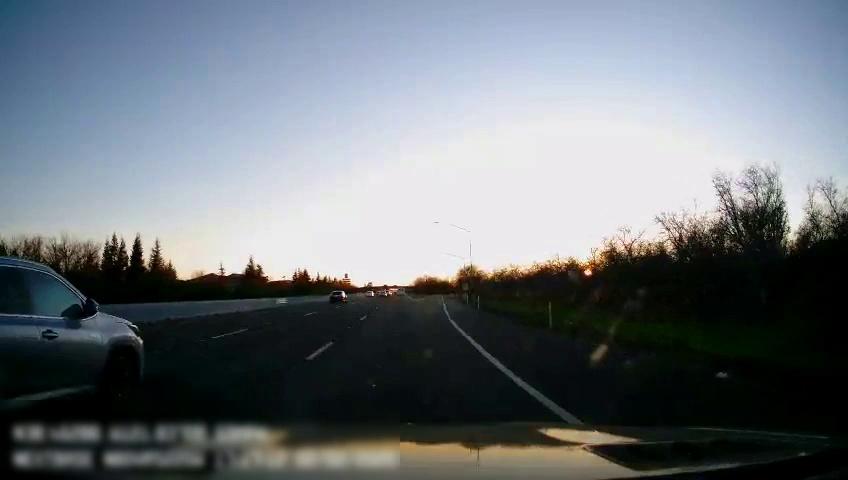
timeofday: Dusk/Dawn/Twilight
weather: Sunny
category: Drivable Space
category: Vehicles | Car
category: Vehicles | SUV
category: Lanes | Current Lane
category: Lanes | Alternate Lane
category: Lanes | Alternate Lane
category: Lanes | Alternate Lane
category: Lanes | Alternate Lane